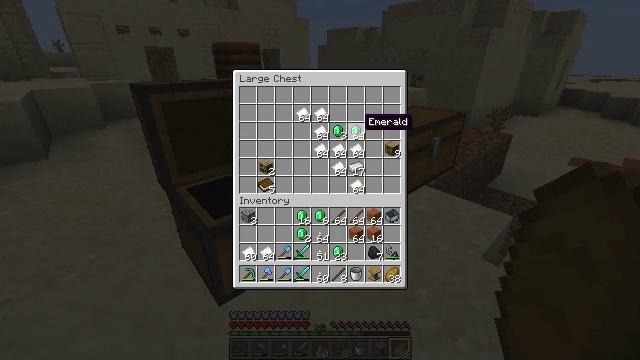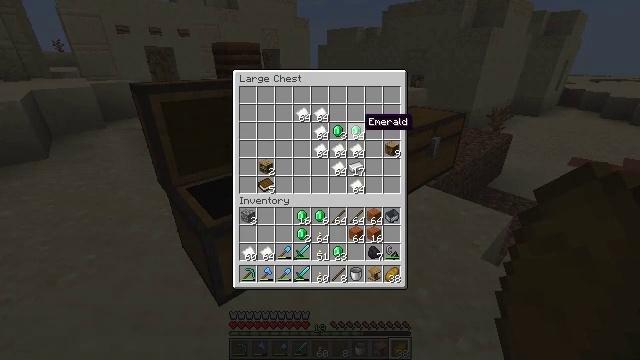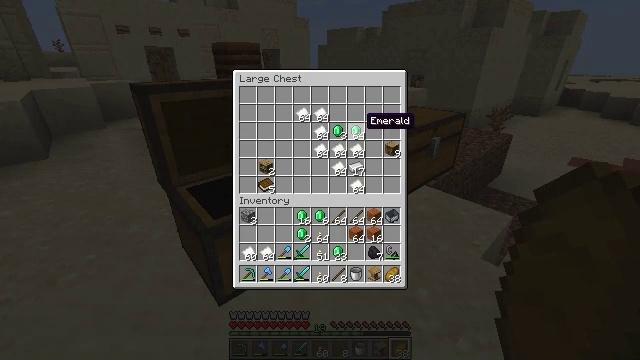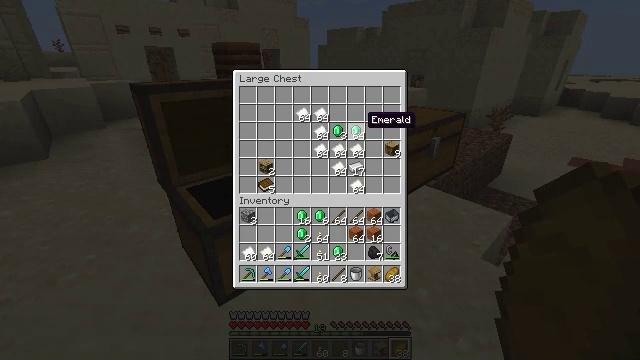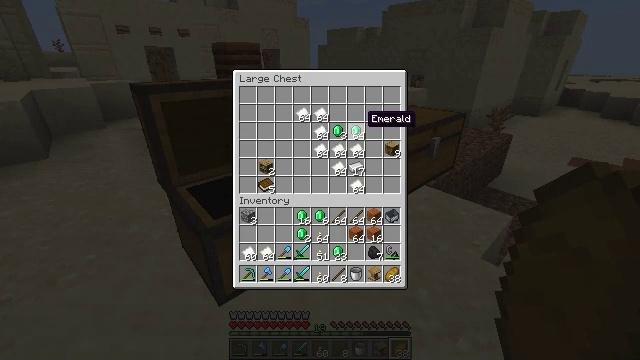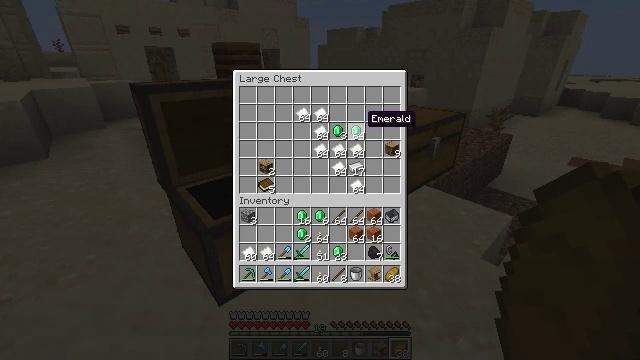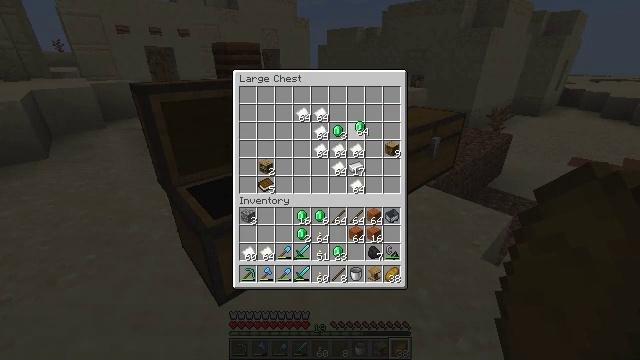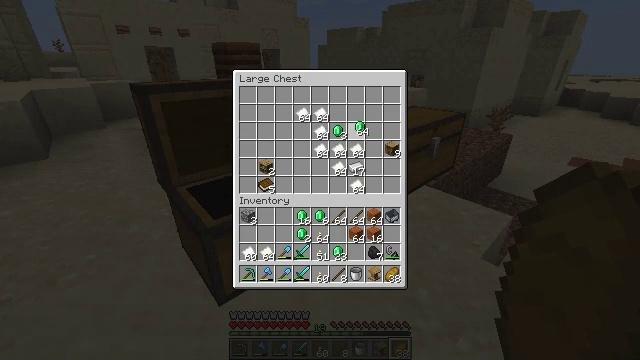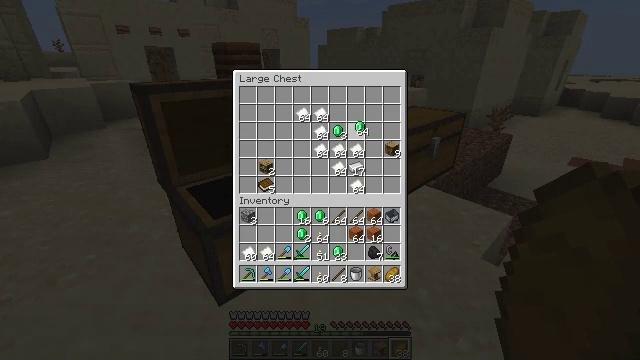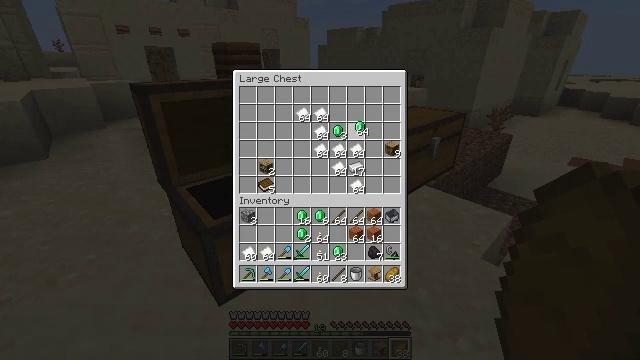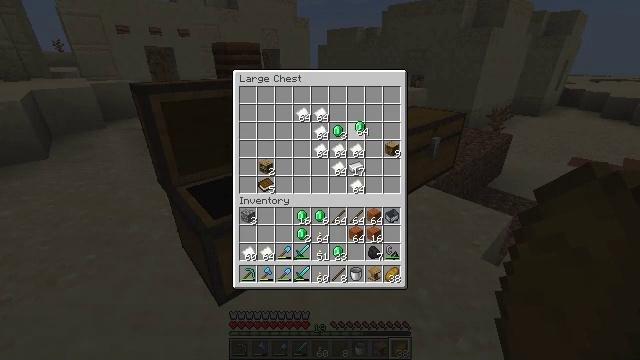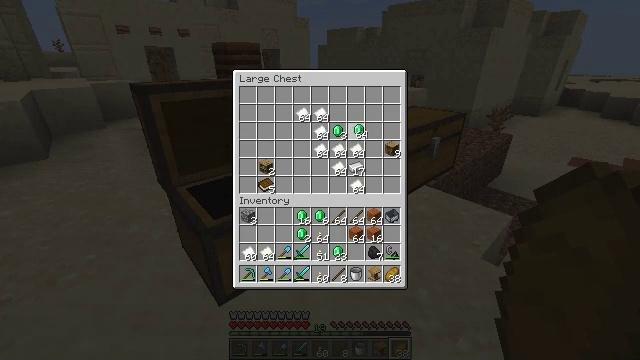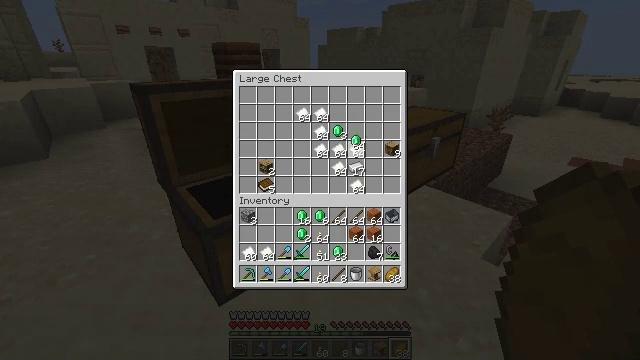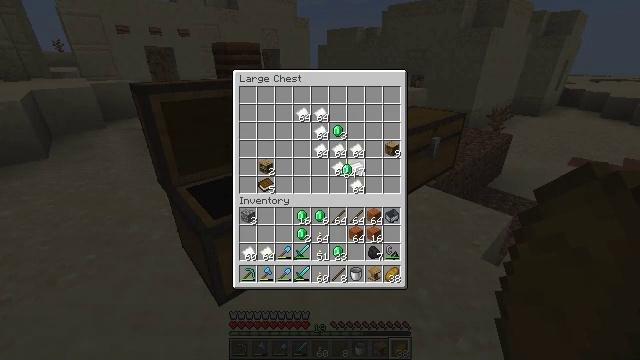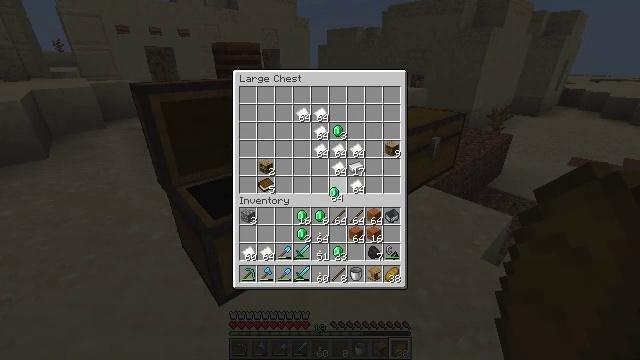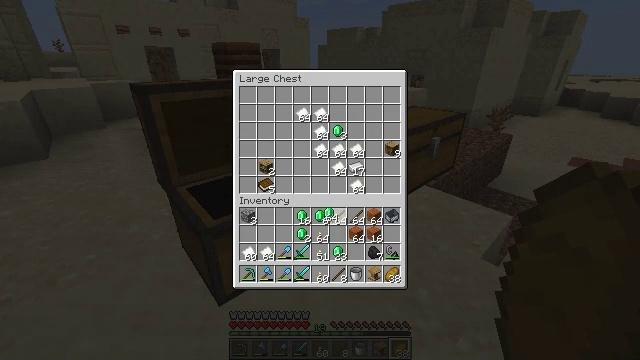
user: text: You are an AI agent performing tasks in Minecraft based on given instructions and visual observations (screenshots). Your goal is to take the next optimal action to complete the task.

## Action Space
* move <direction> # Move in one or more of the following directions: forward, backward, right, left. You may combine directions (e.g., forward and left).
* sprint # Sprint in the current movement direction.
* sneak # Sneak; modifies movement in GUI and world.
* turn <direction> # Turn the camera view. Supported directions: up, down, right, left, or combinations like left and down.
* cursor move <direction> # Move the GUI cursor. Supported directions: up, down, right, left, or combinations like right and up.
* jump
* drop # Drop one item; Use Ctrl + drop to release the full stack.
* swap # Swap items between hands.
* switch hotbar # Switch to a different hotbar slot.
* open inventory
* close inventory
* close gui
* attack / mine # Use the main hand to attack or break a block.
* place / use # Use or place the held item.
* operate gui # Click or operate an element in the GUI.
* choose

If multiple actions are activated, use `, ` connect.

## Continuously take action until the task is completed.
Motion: motion action
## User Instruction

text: Mine the potted cactus.
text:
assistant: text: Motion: no_op
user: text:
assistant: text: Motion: no_op
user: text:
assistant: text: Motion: no_op
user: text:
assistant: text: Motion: no_op
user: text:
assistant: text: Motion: no_op
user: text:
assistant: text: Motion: operate gui
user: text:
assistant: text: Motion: operate gui
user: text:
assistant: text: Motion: operate gui
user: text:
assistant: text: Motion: no_op
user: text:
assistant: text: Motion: no_op
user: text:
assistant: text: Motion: no_op
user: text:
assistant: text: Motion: cursor move down
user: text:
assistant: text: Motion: cursor move left and down
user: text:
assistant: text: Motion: cursor move left and down
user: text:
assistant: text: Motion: cursor move down
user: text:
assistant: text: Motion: cursor move down
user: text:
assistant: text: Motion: no_op
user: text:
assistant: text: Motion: no_op
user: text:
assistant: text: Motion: no_op
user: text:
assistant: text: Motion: no_op
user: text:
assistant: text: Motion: no_op
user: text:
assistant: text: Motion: no_op
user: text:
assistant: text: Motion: no_op
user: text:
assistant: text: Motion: no_op
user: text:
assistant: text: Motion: no_op
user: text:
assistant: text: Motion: no_op
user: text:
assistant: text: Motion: no_op
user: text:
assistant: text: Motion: no_op
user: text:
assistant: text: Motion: no_op
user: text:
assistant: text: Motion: no_op